Field crop: maize
Growth stage: 1
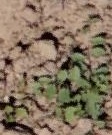
Species: convolvulus